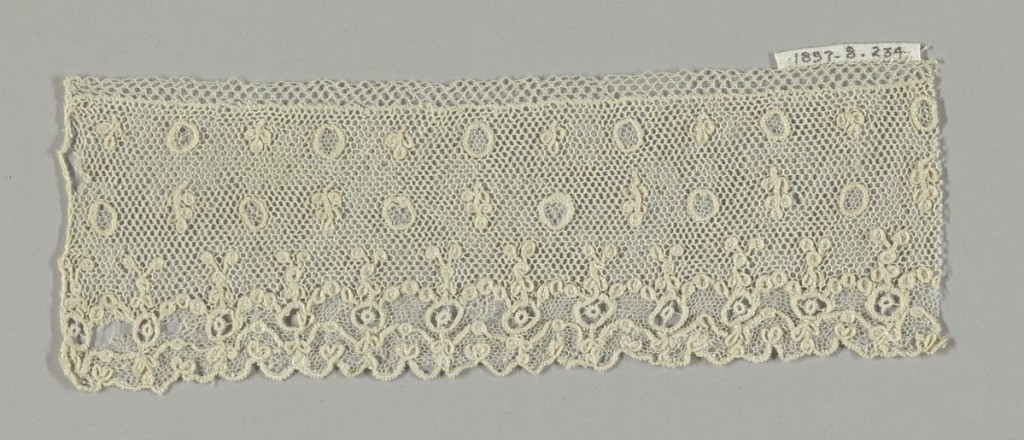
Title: Fragment
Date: late 18th century
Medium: linen Technique: needle lace
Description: Fragment of Alençon lace with a powdered design of alternating circles and minute leaves. Small scallops on bottom edge.